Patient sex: F
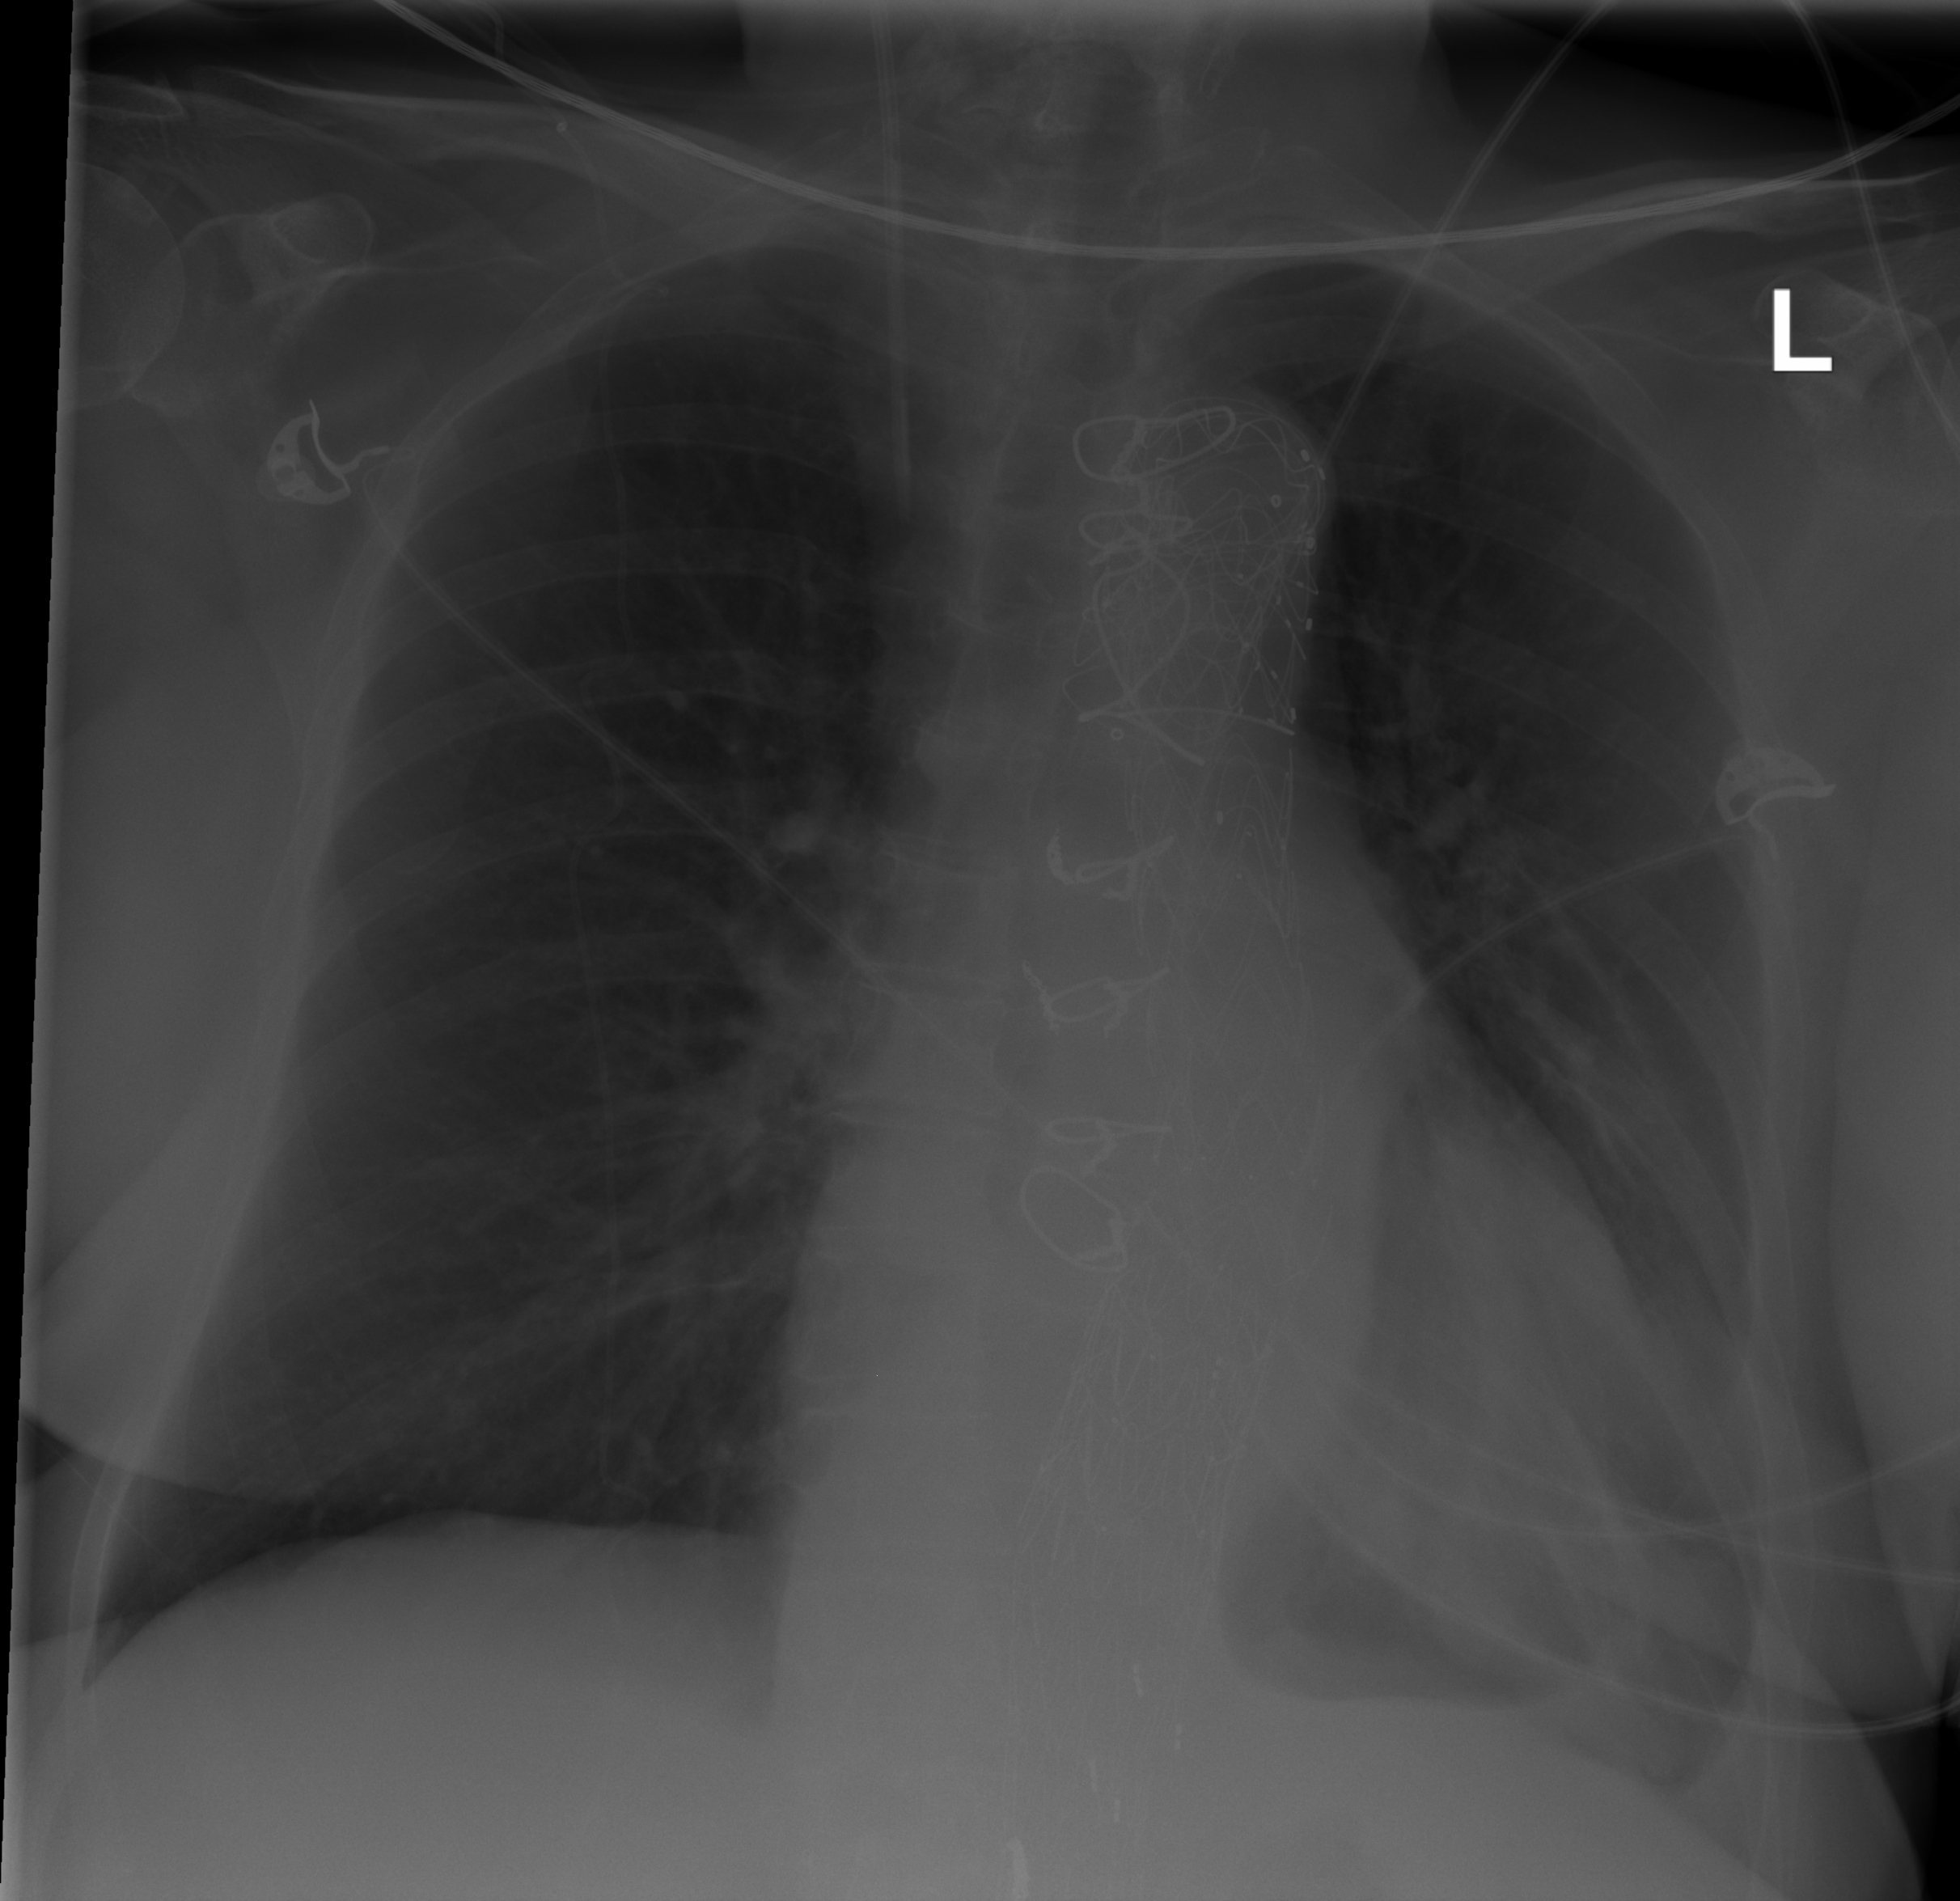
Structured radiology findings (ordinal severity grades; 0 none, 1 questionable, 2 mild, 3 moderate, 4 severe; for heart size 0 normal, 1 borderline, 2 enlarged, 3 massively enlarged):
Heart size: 2
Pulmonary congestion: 0
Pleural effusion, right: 0
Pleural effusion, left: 2
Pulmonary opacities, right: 0
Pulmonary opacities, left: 0
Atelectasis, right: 0
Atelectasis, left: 2